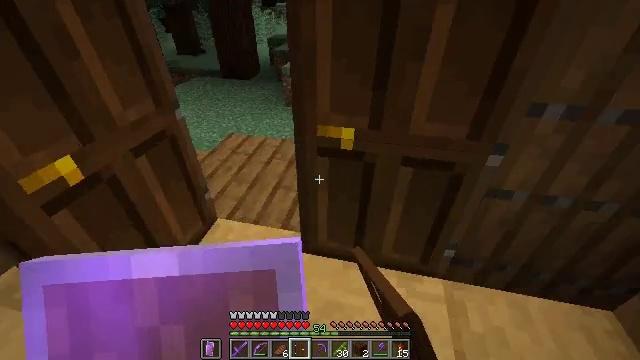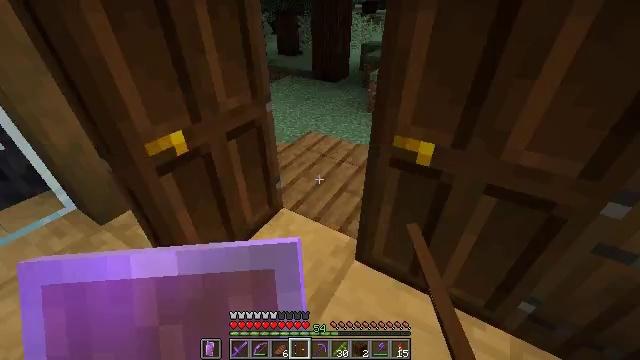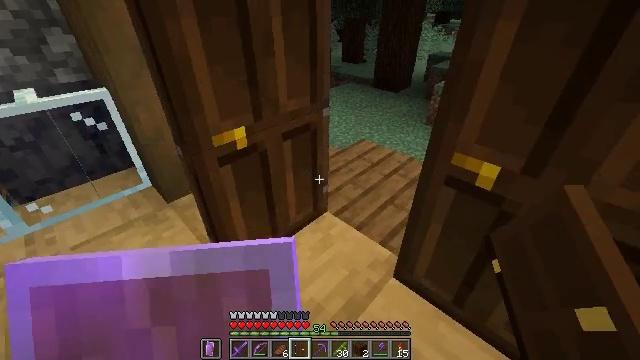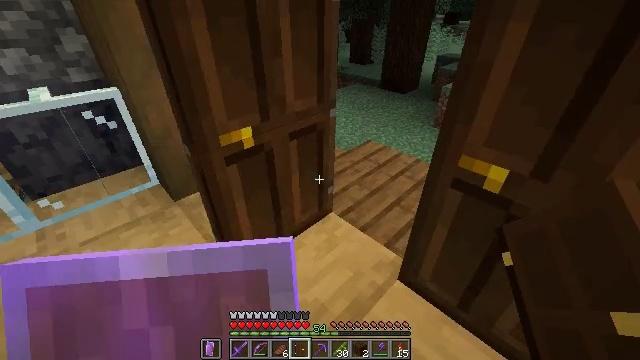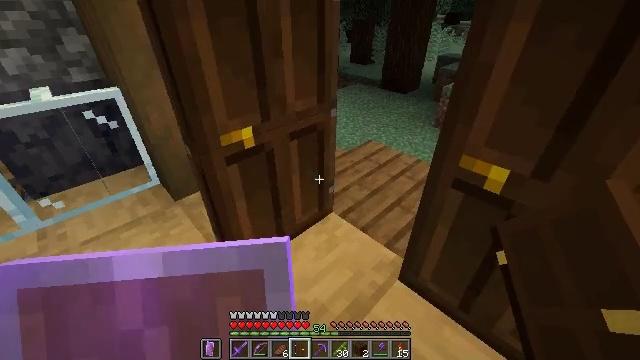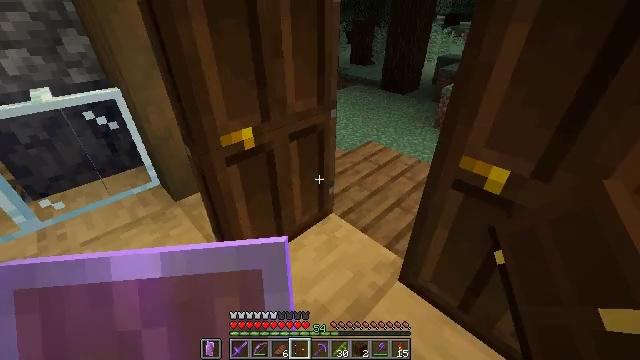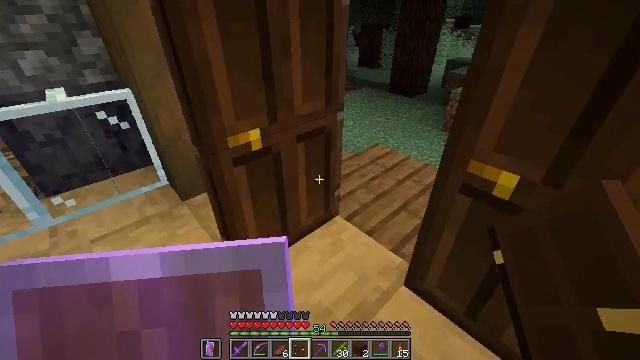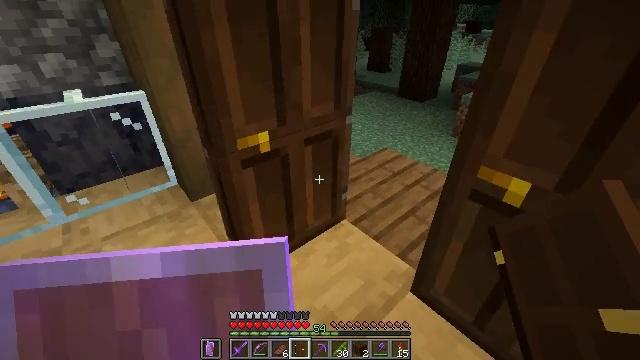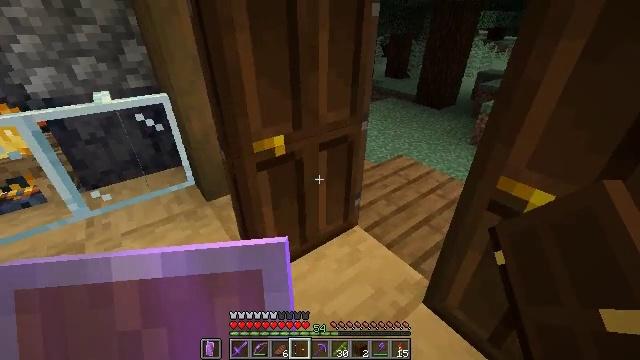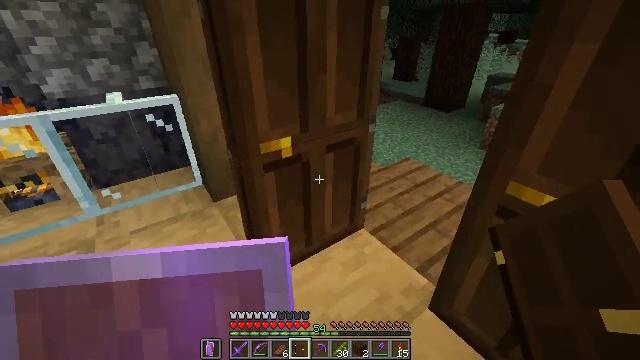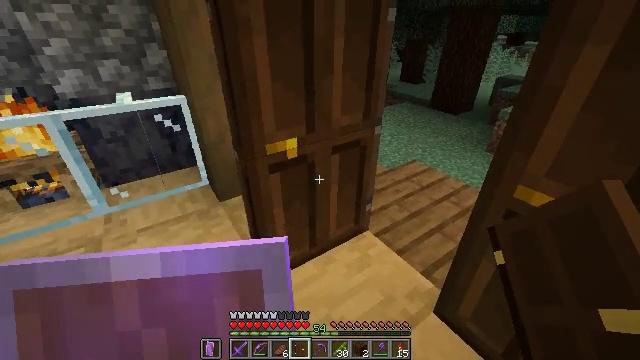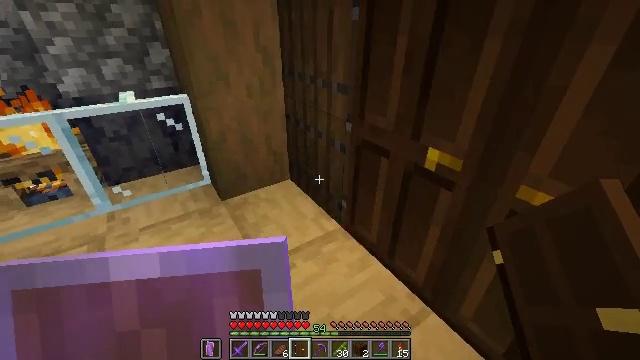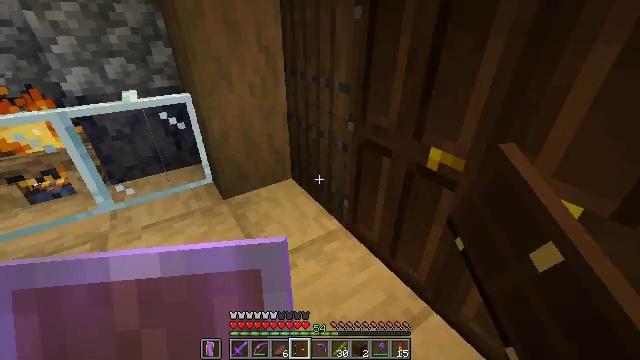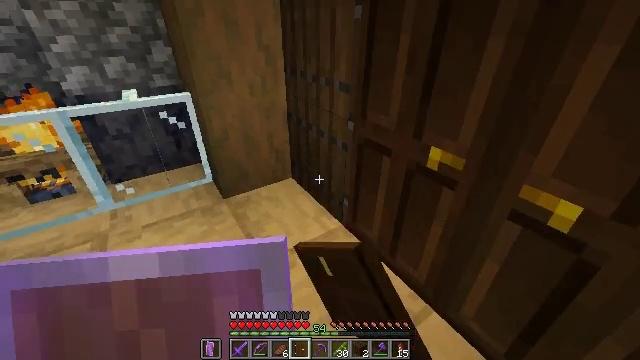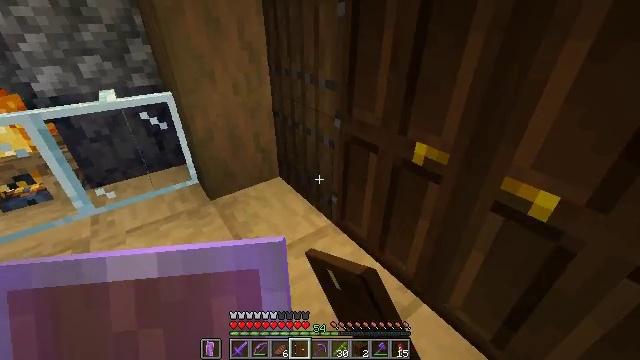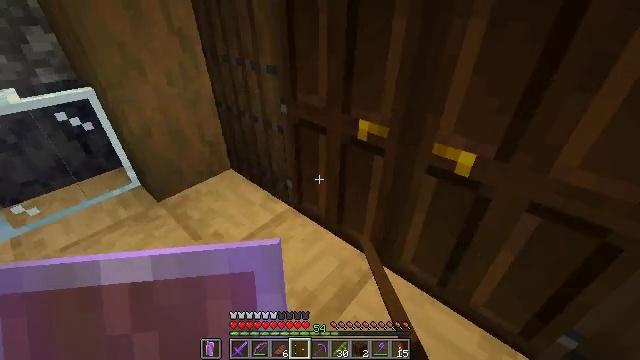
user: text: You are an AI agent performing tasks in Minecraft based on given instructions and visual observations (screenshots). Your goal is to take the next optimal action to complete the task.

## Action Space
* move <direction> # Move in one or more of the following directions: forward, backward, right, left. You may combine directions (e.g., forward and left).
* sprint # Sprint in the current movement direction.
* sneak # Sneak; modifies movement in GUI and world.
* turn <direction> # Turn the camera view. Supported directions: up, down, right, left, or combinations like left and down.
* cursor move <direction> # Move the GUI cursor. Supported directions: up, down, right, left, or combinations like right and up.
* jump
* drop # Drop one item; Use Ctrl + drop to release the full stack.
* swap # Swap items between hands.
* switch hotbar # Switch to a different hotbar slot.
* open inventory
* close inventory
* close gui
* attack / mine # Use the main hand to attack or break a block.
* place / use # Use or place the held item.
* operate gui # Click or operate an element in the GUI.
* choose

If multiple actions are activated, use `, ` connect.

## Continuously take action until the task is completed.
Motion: motion action
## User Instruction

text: Create a spruce pressure plate in the crafting table with spruce planks.
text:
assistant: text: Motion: turn left and up
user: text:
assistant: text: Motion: turn left and up
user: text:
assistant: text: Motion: turn left
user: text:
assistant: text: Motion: no_op
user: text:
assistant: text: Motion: no_op
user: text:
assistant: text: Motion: turn left
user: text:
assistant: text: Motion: turn left
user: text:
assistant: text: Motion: turn left and up
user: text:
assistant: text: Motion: turn left
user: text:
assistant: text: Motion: turn left
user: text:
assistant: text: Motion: use / place
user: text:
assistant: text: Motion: use / place
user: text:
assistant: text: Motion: use / place
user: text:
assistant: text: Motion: turn right
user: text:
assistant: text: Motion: move back, turn right and down
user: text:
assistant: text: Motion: move back, turn right and down
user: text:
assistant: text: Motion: move back, turn right and down
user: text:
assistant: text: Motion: move back, turn right and down
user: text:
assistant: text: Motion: move back, turn right and down
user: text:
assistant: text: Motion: move back and move left
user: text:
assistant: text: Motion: move back and move left, turn right
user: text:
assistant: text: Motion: move back and move left, turn right
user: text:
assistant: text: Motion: move back and move left, turn right and up
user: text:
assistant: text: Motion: move back, turn up
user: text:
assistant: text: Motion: move back
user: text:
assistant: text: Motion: move back
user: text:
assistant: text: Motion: move back
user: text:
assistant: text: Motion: move back
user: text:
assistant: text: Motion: move back
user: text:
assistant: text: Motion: move back